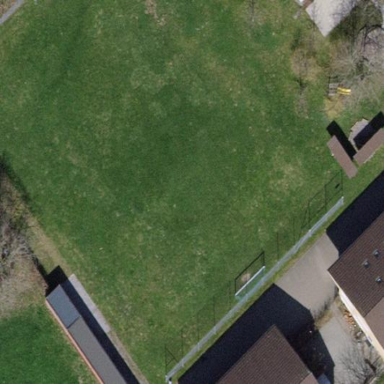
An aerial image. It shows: Soccer pitch with grass surface for leisure land.